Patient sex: M
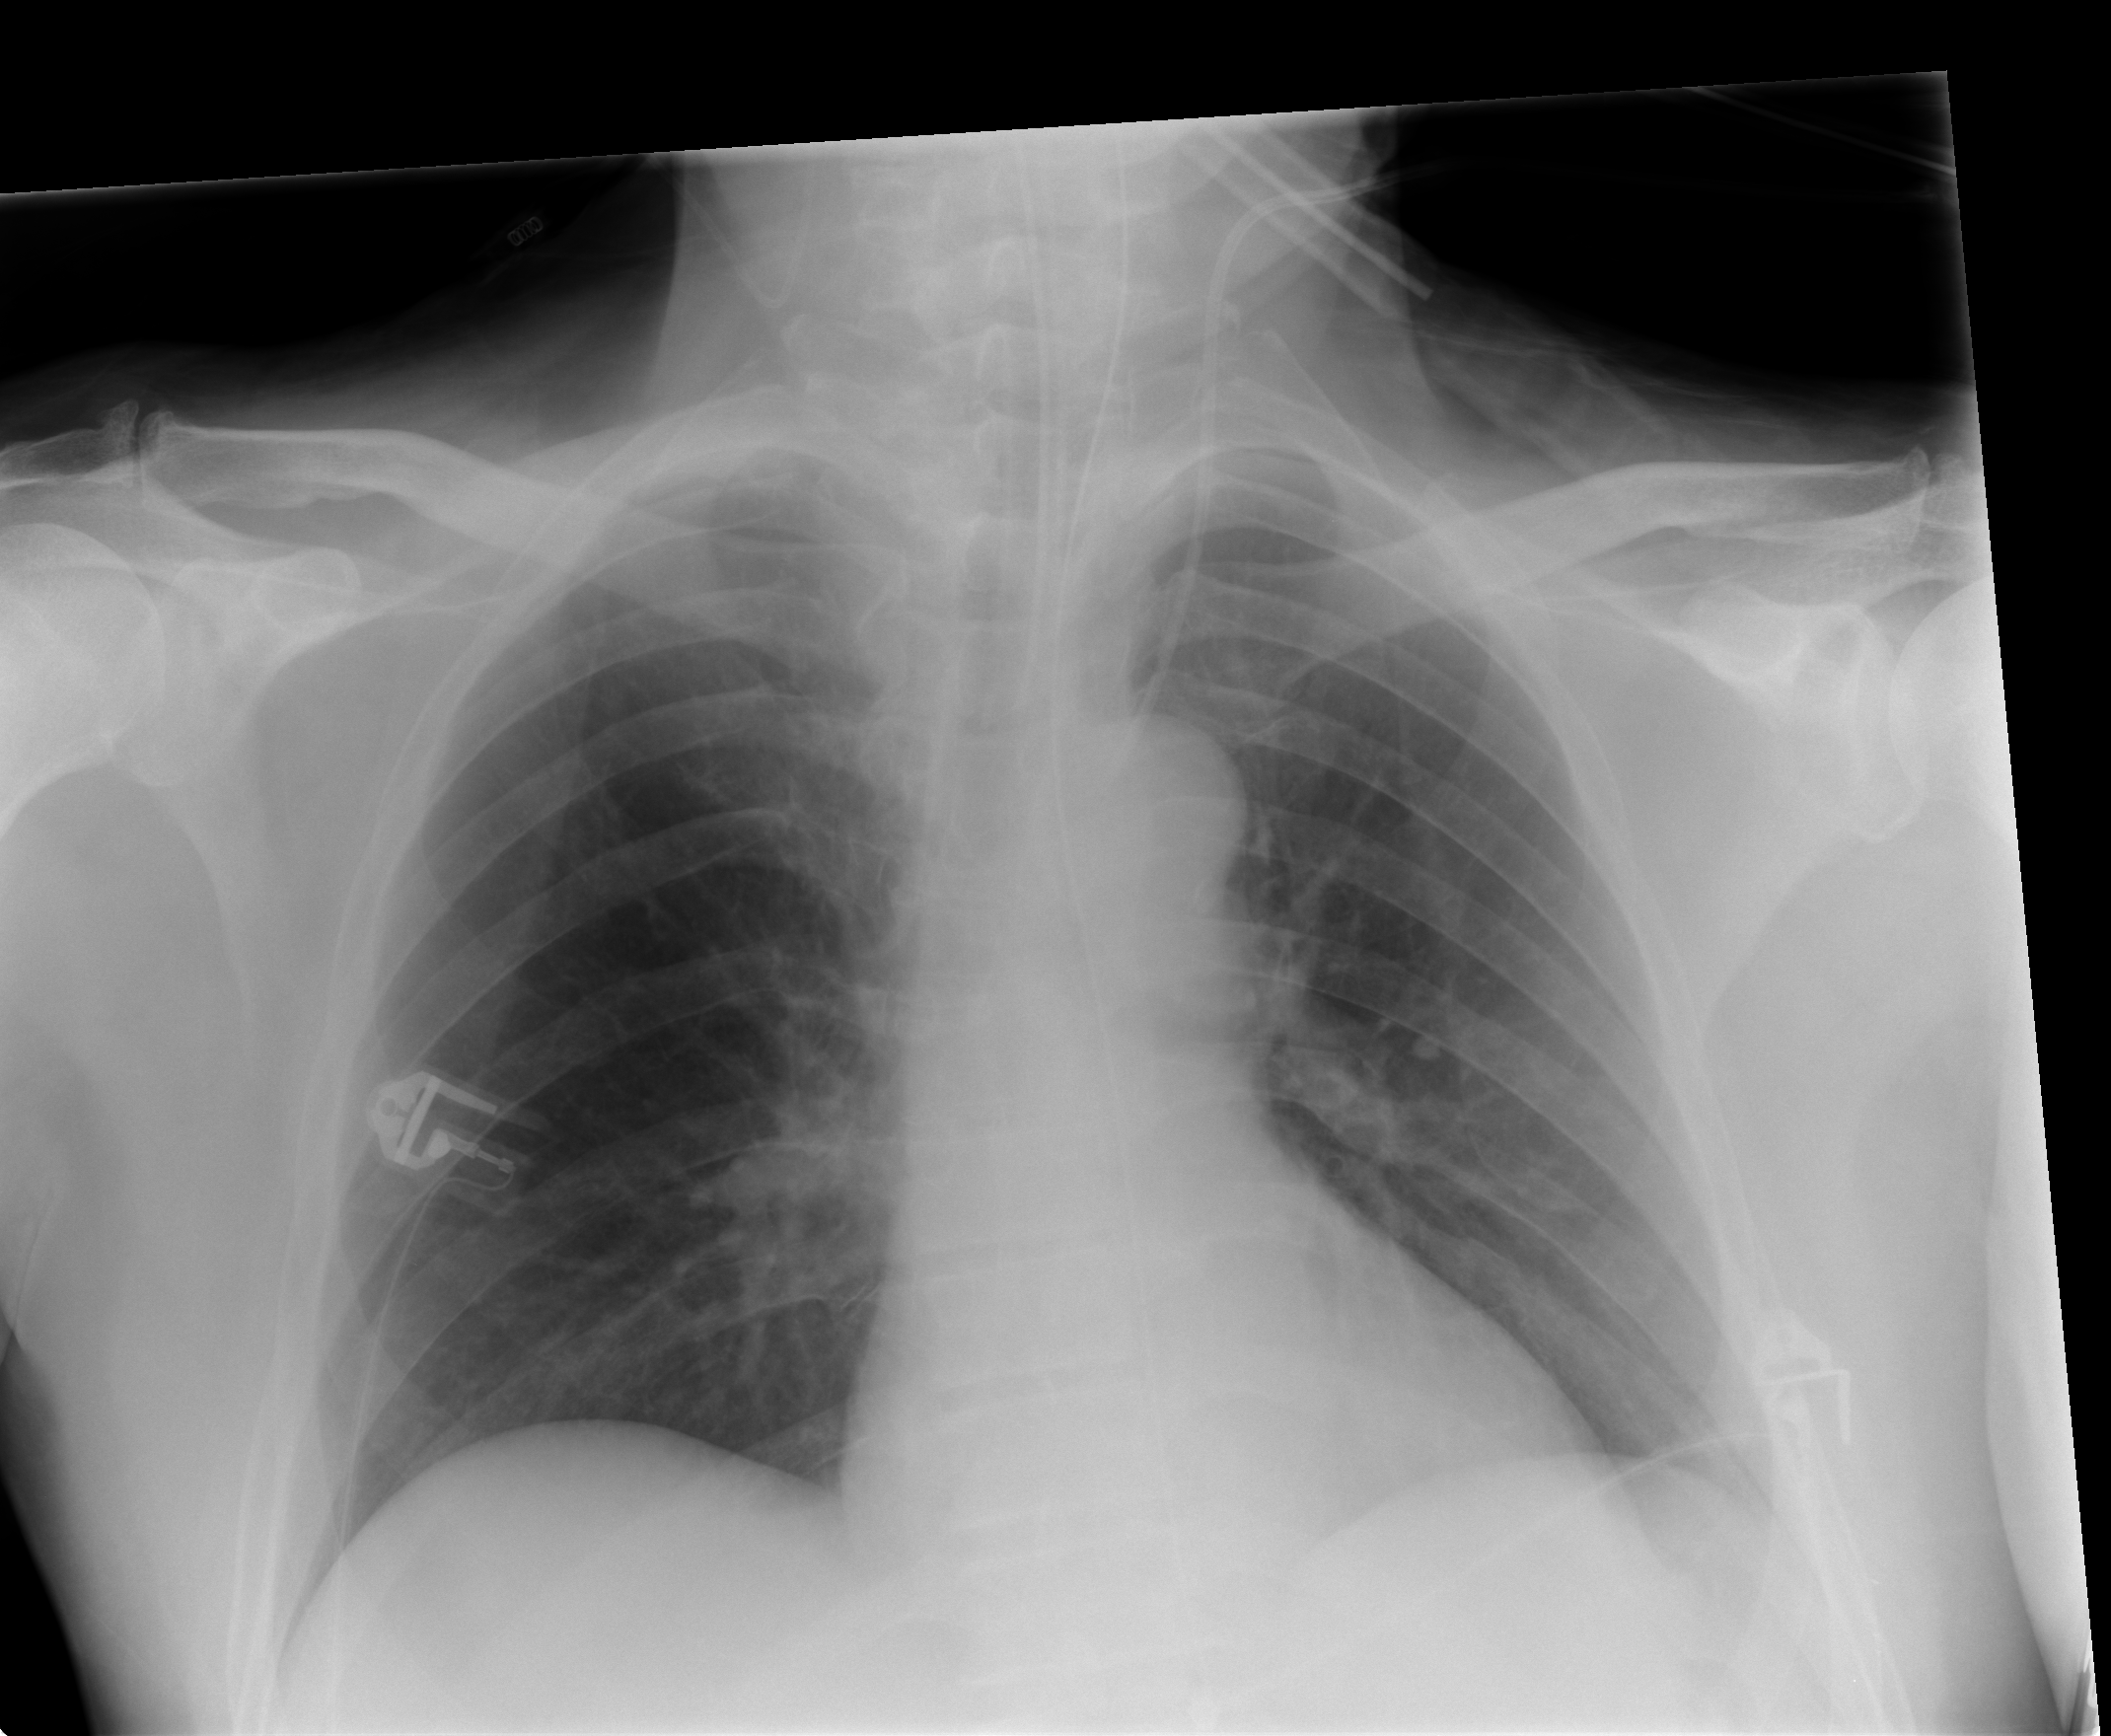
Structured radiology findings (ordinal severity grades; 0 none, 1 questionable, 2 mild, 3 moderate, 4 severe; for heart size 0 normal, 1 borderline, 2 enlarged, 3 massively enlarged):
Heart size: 0
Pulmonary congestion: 0
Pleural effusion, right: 0
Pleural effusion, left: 1
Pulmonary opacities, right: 0
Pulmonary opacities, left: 0
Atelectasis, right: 2
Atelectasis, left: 0